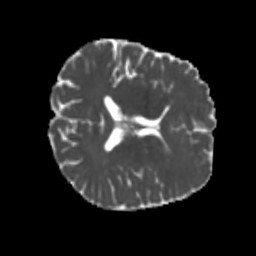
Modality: MD
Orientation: axial
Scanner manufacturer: siemens
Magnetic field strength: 3 T
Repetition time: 4 s
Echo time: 0.0594 s